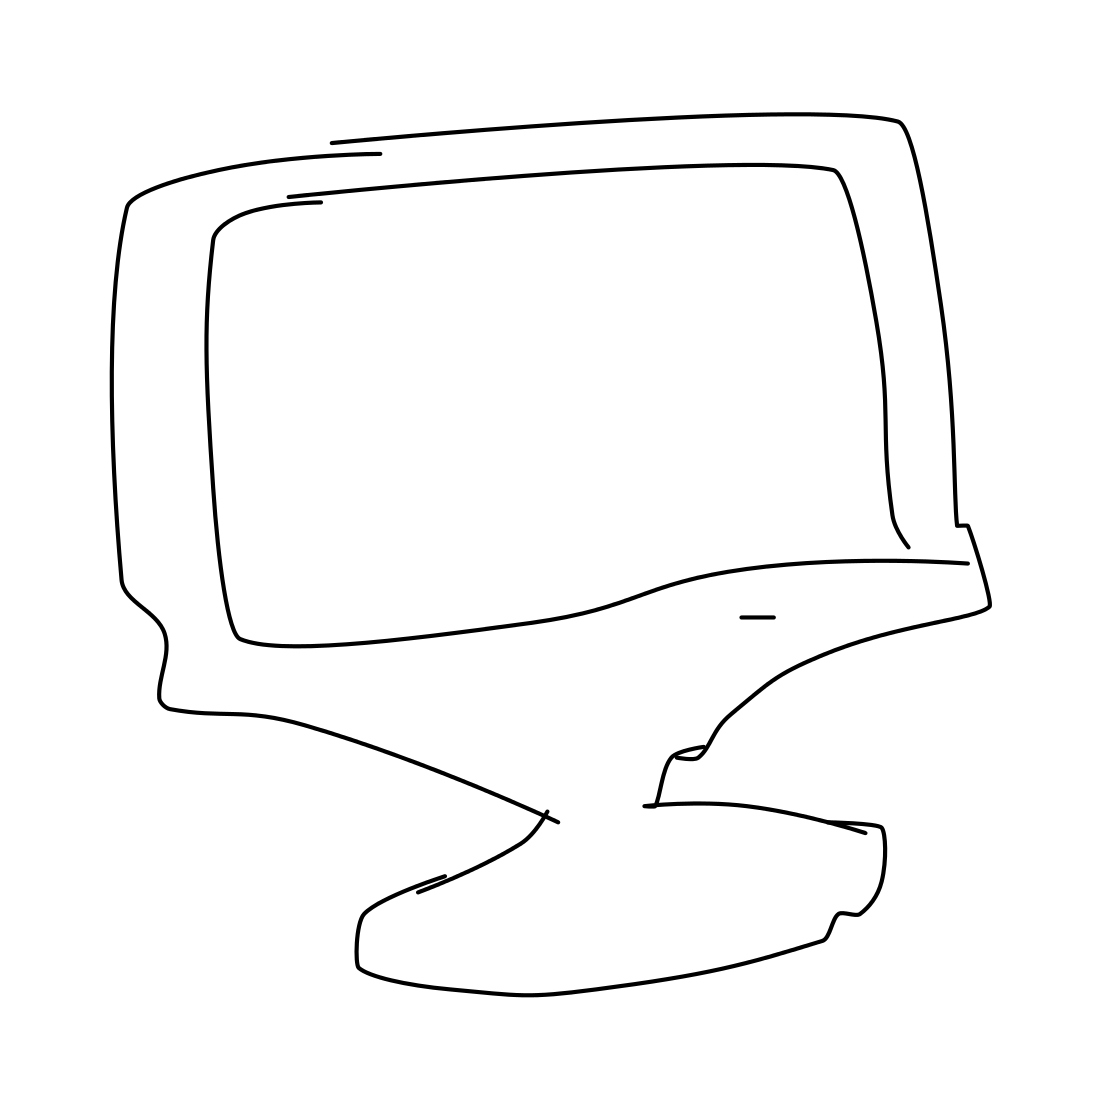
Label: computer monitor